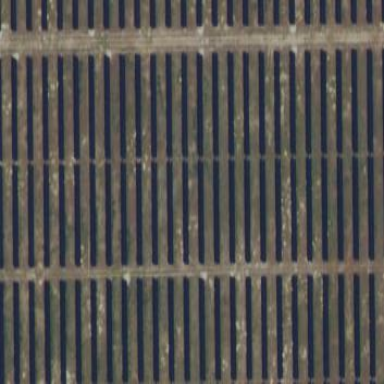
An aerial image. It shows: Solar photovoltaic panel generator.